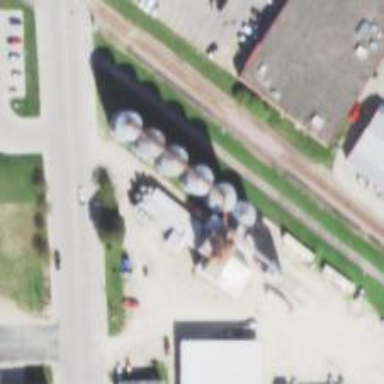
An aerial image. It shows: Silo.